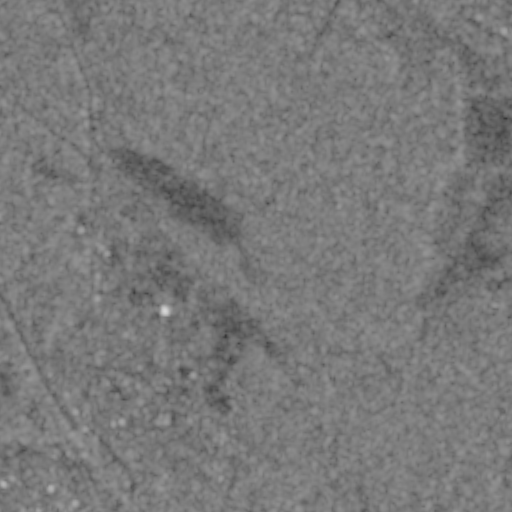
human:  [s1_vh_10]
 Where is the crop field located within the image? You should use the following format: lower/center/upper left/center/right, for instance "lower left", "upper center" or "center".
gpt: The crop field is located in the right of the image.
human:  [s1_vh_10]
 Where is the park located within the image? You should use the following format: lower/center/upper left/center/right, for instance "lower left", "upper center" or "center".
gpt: The park is located in the lower left of the image.
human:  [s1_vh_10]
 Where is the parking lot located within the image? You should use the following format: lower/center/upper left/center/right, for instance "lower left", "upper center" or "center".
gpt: The parking lot is located in the lower left of the image.
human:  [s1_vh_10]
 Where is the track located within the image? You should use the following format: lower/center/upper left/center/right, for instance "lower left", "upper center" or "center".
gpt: The track is located in the lower left of the image.
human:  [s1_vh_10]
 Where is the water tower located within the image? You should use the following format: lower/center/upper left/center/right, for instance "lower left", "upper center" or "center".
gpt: The water tower is located in the center left of the image.
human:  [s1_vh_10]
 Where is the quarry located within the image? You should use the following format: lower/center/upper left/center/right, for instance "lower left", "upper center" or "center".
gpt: There is no quarry in the image.

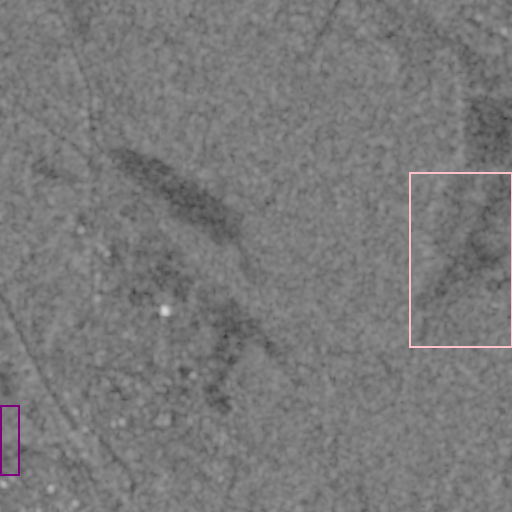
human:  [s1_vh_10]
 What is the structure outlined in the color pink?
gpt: The structure outlined in pink is a crop field.
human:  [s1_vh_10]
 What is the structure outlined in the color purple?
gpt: The structure outlined in purple is a track.
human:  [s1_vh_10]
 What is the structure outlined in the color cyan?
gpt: There is no cyan outline.